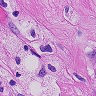
Metastatic tissue present: yes